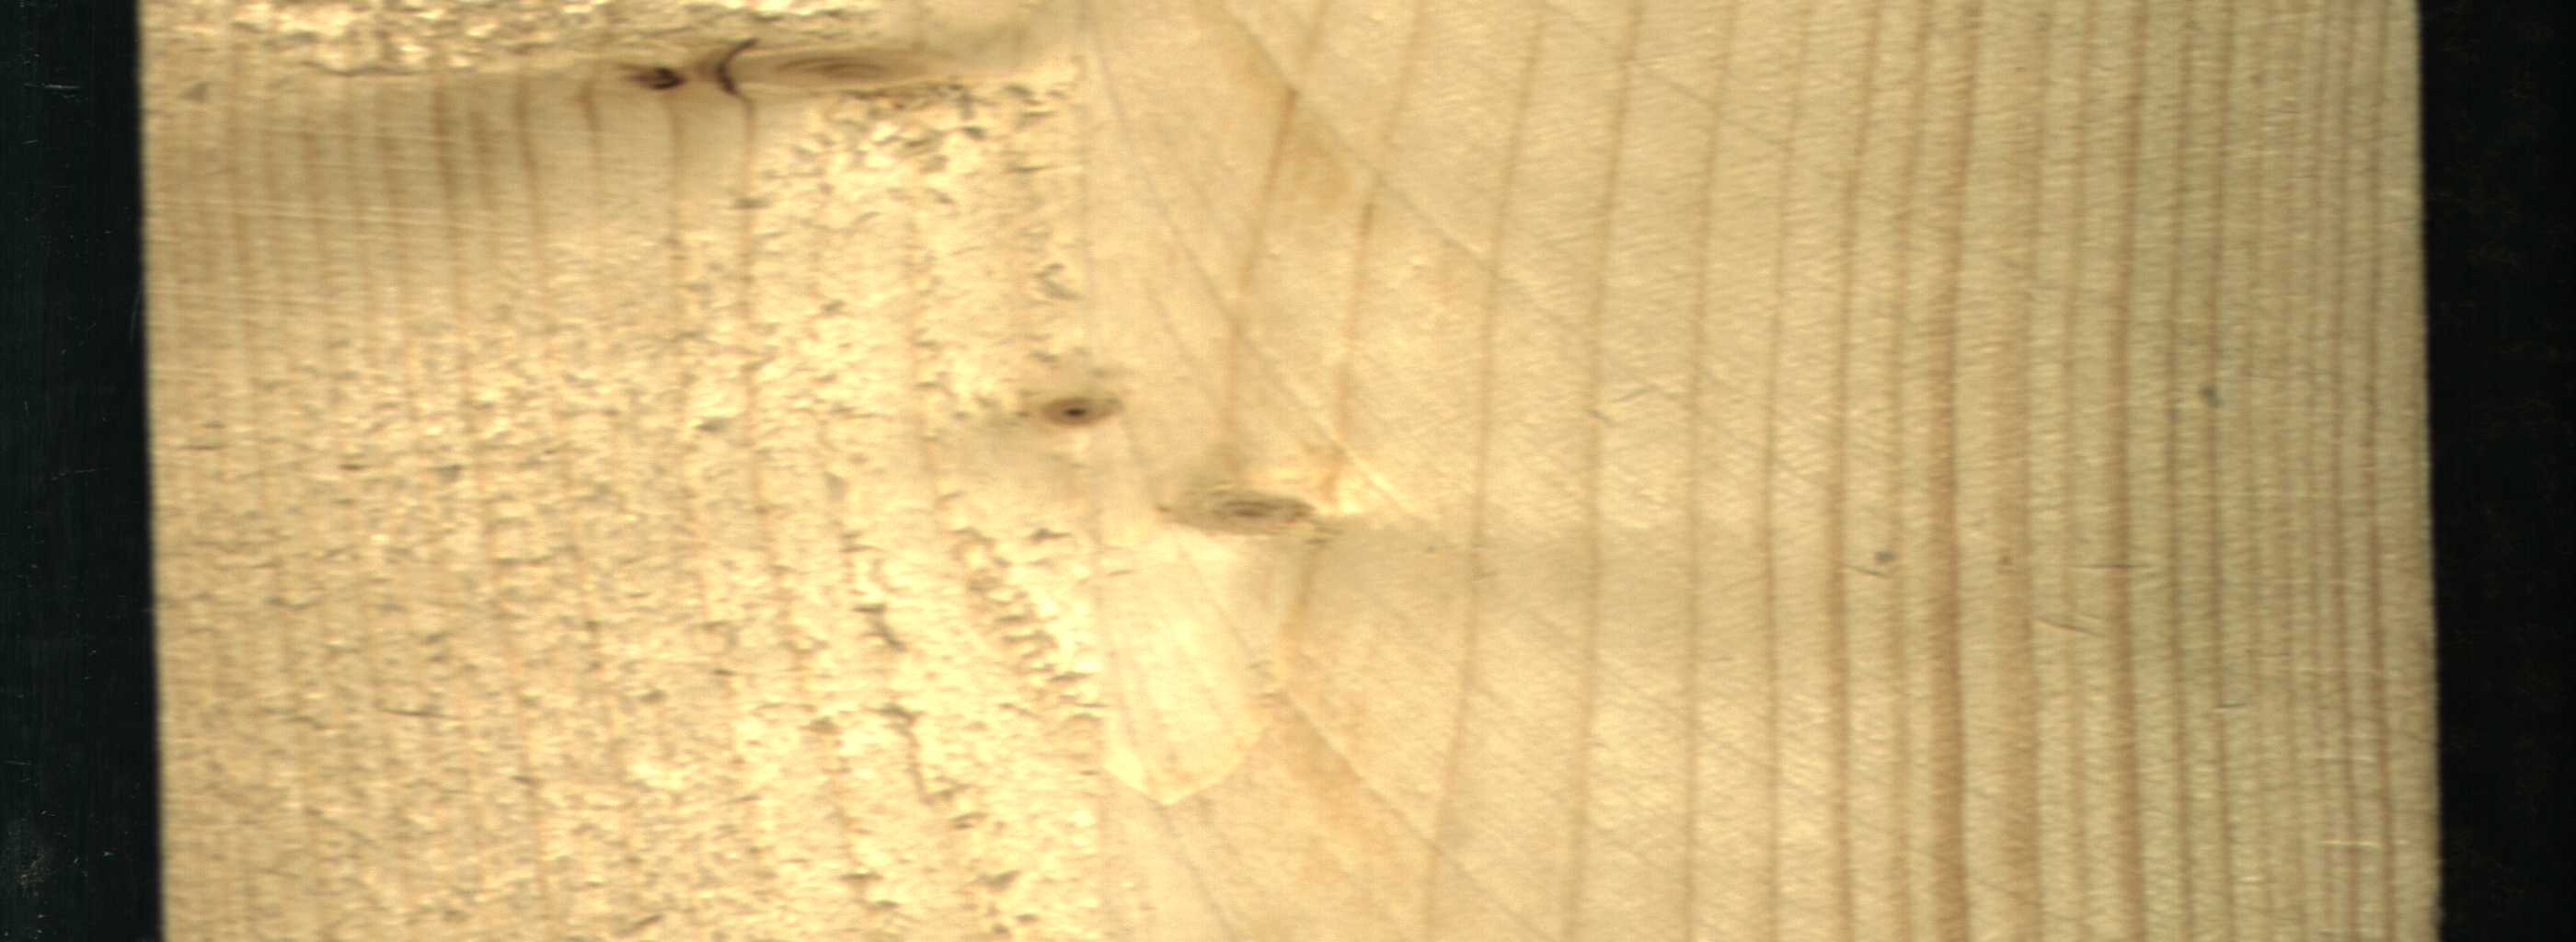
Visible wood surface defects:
Live_Knot
Live_Knot
Live_Knot
Live_Knot